Field crop: tomato
Growth stage: 2
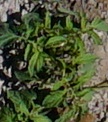
Species: tomato